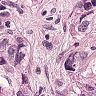
Metastatic tissue present: yes